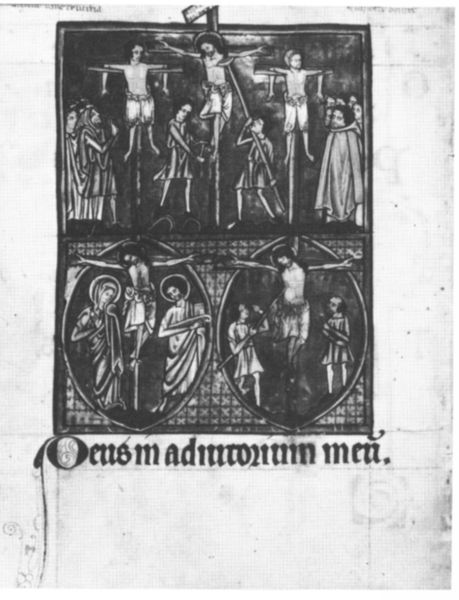
Titel: Stundenbuch
Institution: London, British Library
Schlagwörter: bibel, oval, schrift, papier, zuschauer, buch, kreuz, religion, seite, illustration, text, christus, jesus, kreuzigung, religiös, kruzifix, heilige, biblisch, latein, schächer, mandorla, buchmalerei, passion, golgatha, jusus, deus